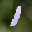
Label: 1